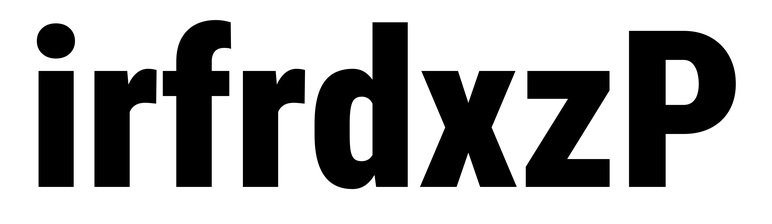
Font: Roboto_Condensed_Black